Aerial crown-view tile of a tropical tree (Barro Colorado Island, Panama), acquired 20250217:
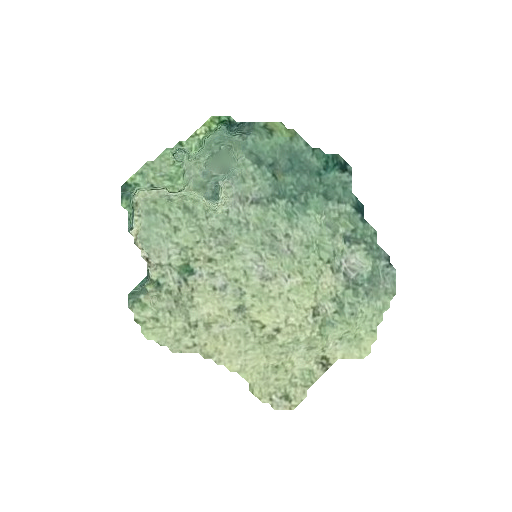
Species: Calophyllum longifolium
GBIF accepted scientific name: Calophyllum longifolium
Crown area: 80.568 m²